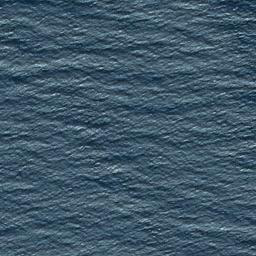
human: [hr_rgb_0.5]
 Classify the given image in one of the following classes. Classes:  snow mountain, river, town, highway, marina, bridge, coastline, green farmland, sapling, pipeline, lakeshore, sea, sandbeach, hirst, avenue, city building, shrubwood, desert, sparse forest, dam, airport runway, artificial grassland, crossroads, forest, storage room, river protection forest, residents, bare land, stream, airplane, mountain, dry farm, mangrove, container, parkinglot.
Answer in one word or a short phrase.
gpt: sea